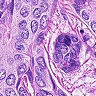
Metastatic tissue present: yes